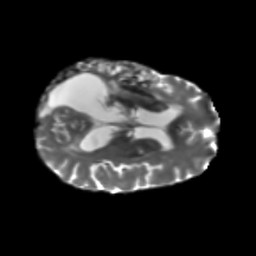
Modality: T2w
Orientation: axial
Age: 65
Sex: female
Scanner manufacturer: siemens
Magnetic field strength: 3 T
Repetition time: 5.25 s
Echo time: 0.08 s